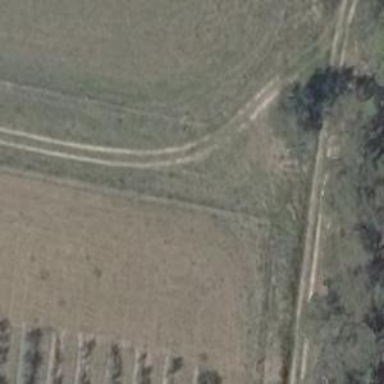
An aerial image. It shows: Track road with grade3 tracktype.